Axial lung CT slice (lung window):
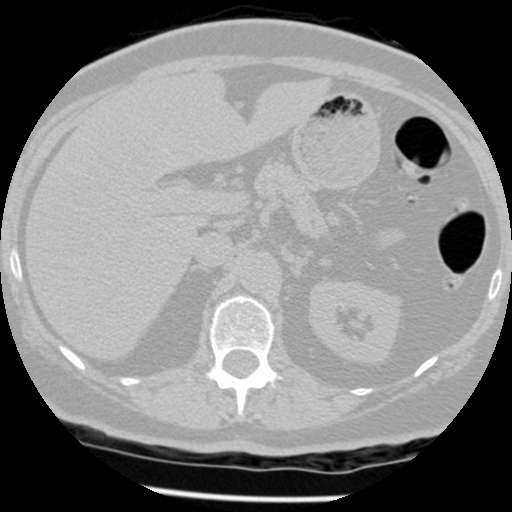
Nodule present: no